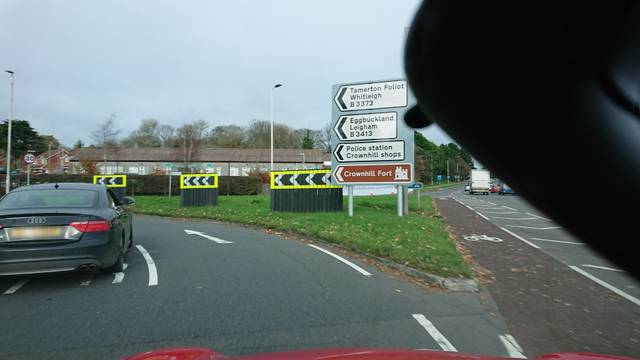
Region: United Kingdom
Coordinates: 50.41, -4.132